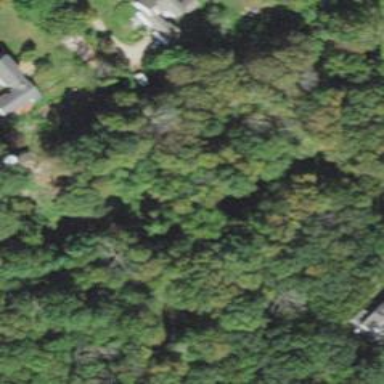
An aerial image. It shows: Nature reserve surrounded by woodland.